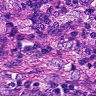
Metastatic tissue present: yes